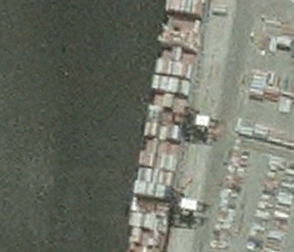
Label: Container_ship